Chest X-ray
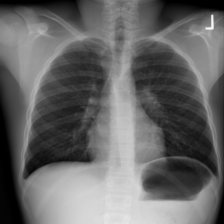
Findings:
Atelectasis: negative
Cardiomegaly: negative
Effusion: negative
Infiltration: negative
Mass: negative
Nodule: negative
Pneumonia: negative
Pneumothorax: negative
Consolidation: negative
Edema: negative
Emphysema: negative
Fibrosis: negative
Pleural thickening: negative
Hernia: negative